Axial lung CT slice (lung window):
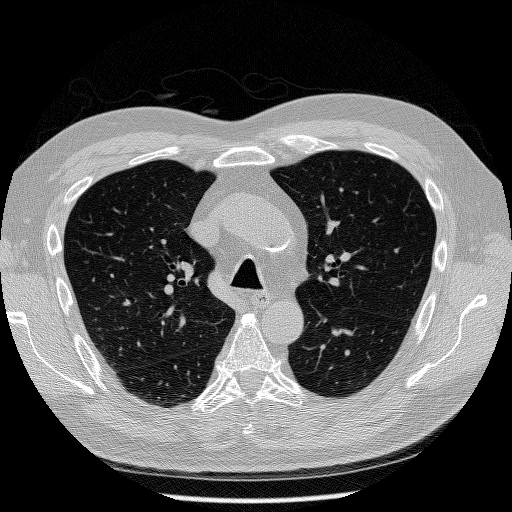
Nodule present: no